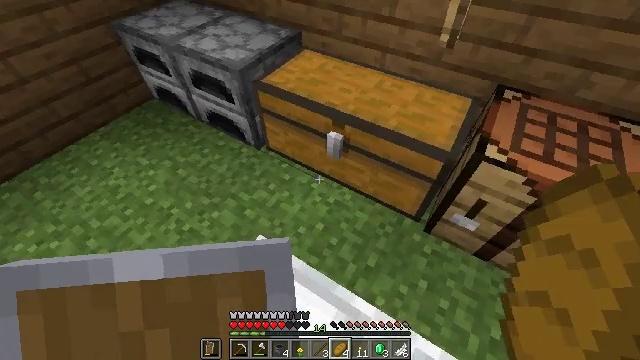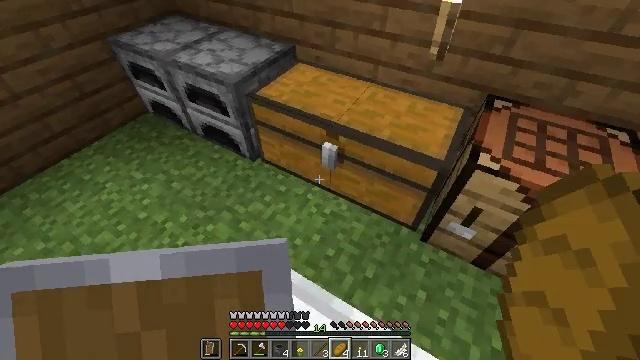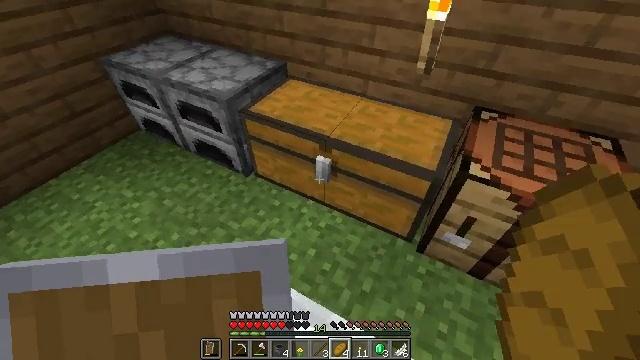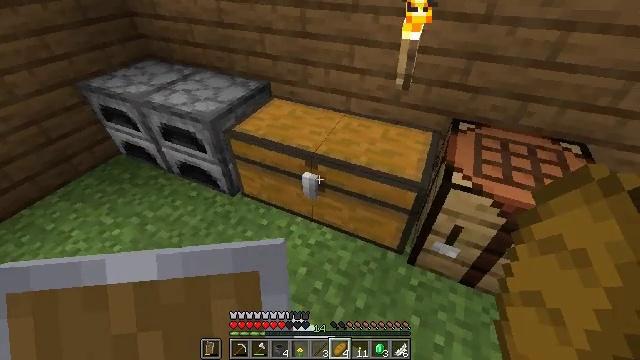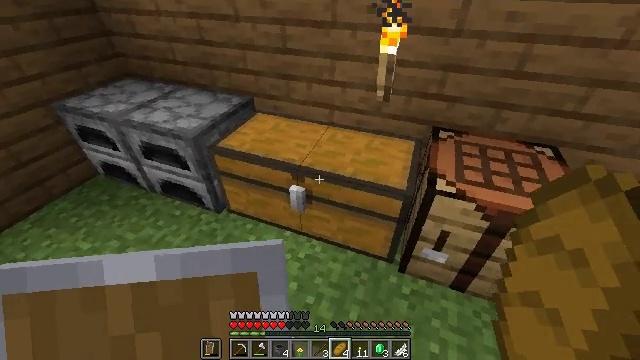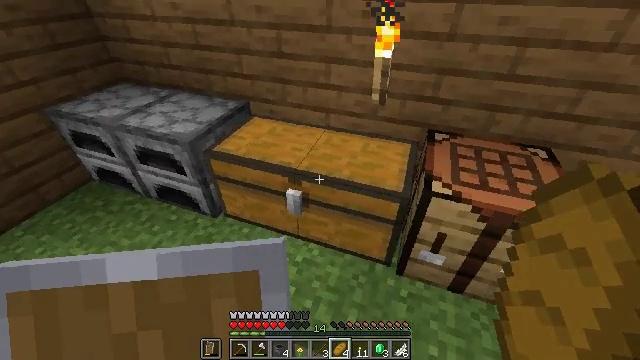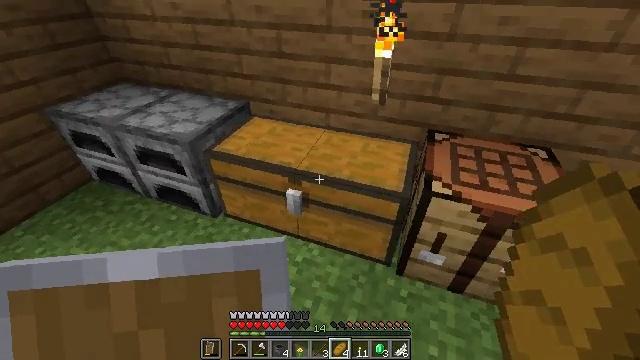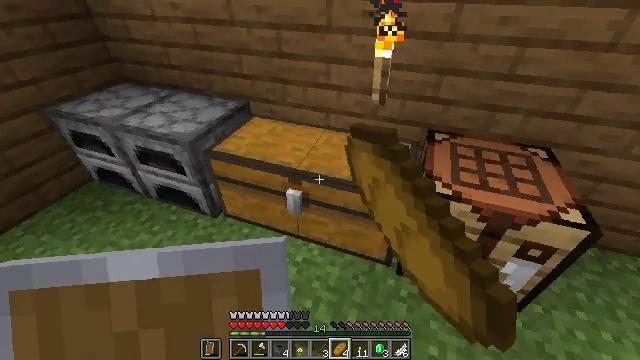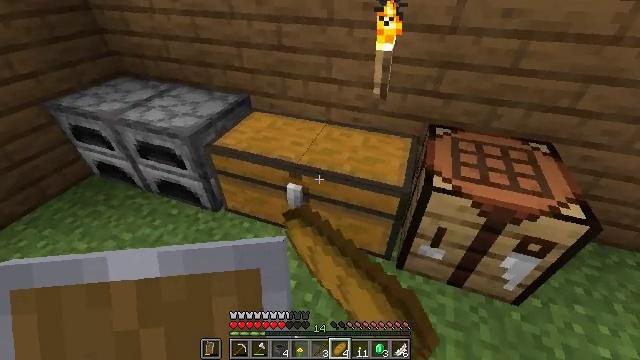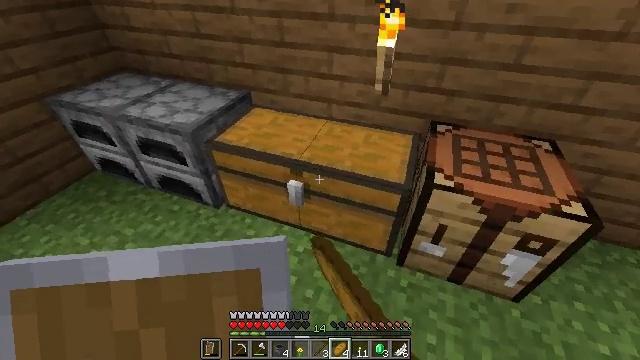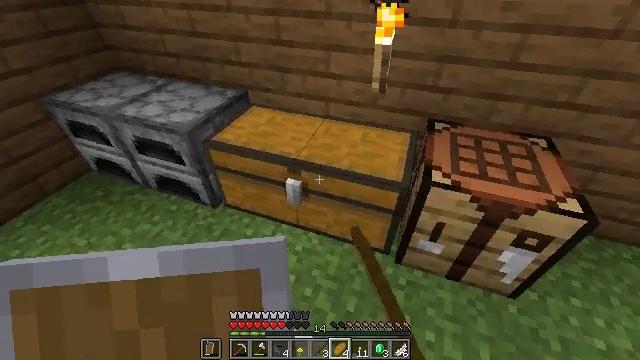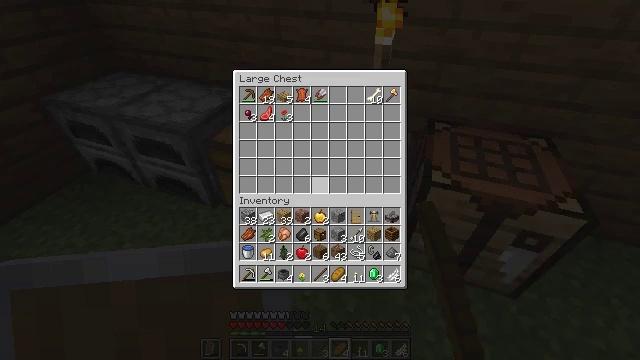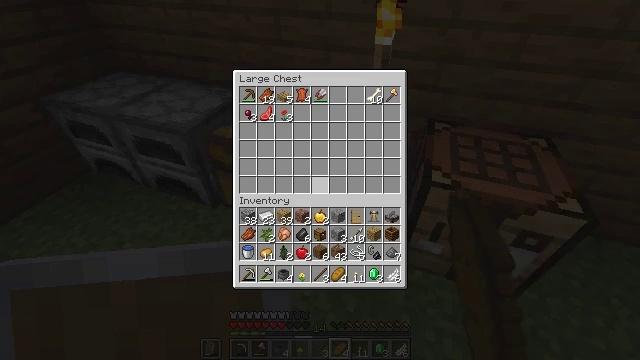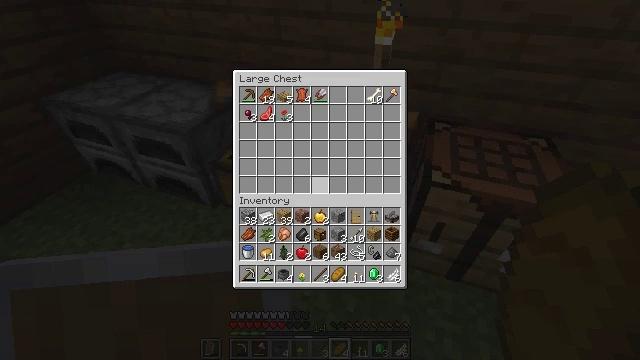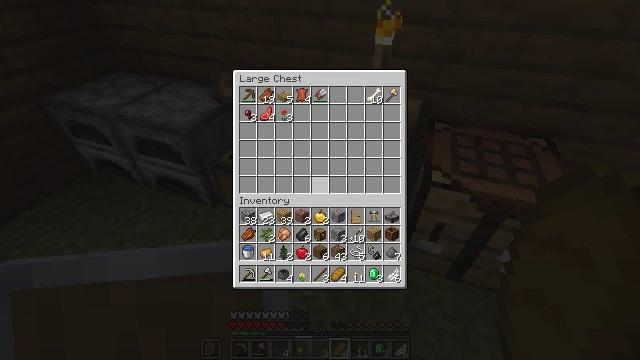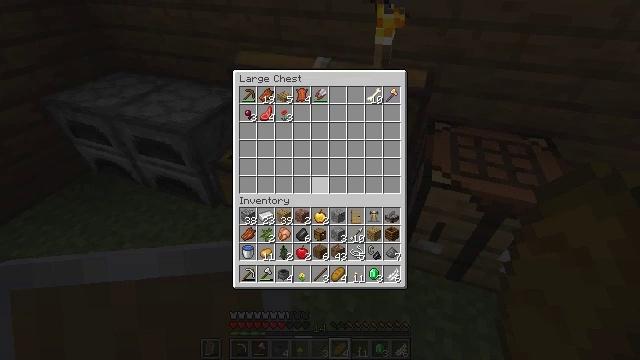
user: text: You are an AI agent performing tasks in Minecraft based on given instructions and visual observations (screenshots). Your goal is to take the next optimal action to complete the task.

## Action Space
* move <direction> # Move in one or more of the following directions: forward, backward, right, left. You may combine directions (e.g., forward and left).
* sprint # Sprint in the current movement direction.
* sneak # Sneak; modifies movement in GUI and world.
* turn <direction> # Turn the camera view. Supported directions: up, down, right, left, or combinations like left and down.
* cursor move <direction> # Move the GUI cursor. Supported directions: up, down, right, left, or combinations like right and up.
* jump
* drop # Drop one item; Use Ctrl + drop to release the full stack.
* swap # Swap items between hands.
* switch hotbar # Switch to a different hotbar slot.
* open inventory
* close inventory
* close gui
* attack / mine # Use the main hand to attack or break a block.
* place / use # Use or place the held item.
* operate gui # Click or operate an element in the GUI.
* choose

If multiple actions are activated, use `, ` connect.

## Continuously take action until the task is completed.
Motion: motion action
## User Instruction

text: Prepare the materials and craft a fletching table.
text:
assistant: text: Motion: turn right and up
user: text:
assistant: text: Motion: turn right and up
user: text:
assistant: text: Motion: turn right and up
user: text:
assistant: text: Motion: turn right and up
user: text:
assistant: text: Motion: no_op
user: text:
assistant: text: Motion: use / place
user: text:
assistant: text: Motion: use / place
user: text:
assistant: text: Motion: turn down, use / place
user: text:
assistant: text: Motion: no_op
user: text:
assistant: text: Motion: no_op
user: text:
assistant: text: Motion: open gui
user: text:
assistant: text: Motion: no_op
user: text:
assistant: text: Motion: no_op
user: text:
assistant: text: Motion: no_op
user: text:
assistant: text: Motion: no_op
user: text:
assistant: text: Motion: cursor move left and down
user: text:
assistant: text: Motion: sneak, cursor move left and down
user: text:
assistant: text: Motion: sneak, cursor move left
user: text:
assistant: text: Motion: sneak, cursor move left and down
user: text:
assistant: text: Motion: sneak
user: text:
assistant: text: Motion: sneak
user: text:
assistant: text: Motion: sneak
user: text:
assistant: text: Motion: sneak, cursor move up
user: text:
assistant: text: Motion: sneak
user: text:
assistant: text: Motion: sneak, operate gui
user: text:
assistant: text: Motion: sneak, operate gui
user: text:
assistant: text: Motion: sneak, operate gui
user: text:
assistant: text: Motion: sneak, cursor move right and down
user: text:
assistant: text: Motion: sneak, cursor move right and down
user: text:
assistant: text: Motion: sneak, cursor move down